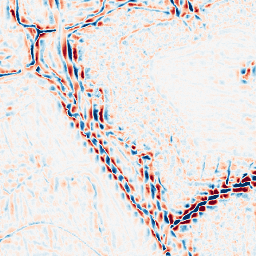
Category: wavelet
Decomposition family: wavelet_dwt
Decomposition parameters: wavelet: sym4
level: 3
Upsampling method: sinc_hamming
Upsampling parameters: scale: 8
kernel_size: 16
Upsampling scale: 8